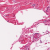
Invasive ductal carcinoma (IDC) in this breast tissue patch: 0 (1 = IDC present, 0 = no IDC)